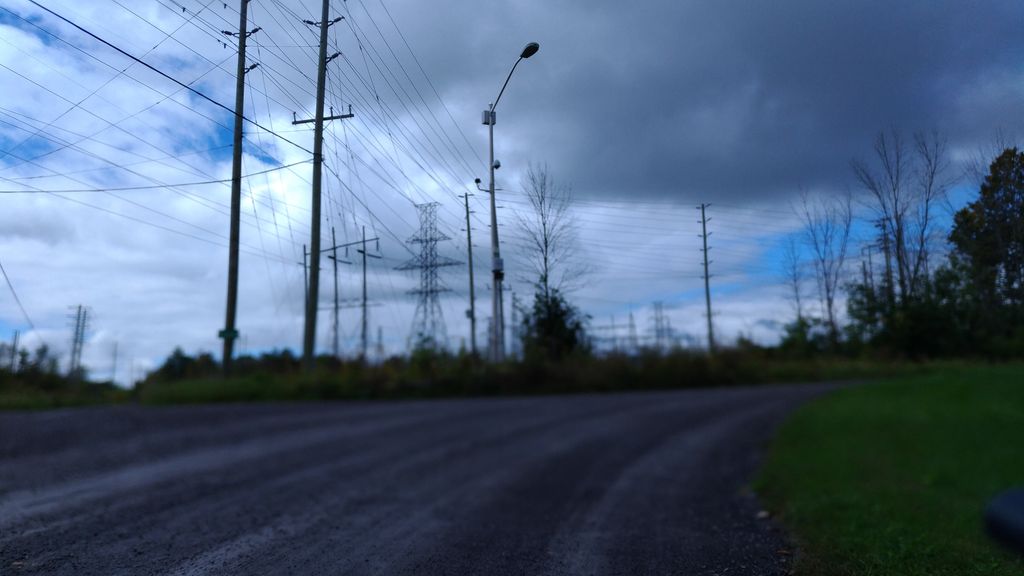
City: ottawa-gatineau